Question: This is a simplified post from another question.
Consider this :

How many visited countries in common does John and Mary have? Same question for John and alfred ? Same question for Alfred and Mary ?
Here is a google sheet to play : <URL>
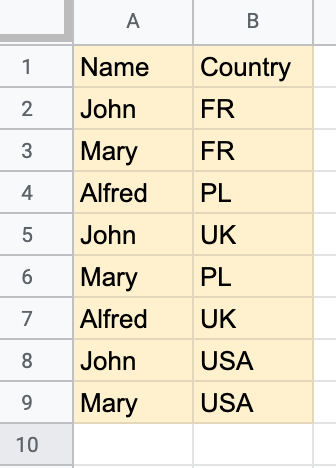
Answer: Try this:
'''
=ArrayFormula(sum(countifs($A$2:$A$9,E$1,$B$2:$B$9,unique($B$2:$B$9))*countifs($A$2:$A$9,$D2,$B$2:$B$9,unique($B$2:$B$9))))
'''
<URL>
<URL>
As far as I can see there are four correct answers to this question depending how you pose the question, rather like in SQL:
(1) for every instance of person 1 with a country, how many instances of person 2 are there with the same country including duplicates (like a cross join)
(2) for every unique combination of person 1 with a country, how many instances of person 2 with the same country are there (like a left join)
(3) for every unique combination of person 2 with a country, how many instances of person 1 with the same country are there (like a right join)
(4) for each unique combination of person 1 with a country, is there at least one instance of person 2 with the same country (like an inner join)
I have gone for option (1).
The other three formulas should be
'''
=ArrayFormula(sum((countifs($A$2:$A$9,E$1,$B$2:$B$9,unique($B$2:$B$9))>0)*countifs($A$2:$A$9,$D2,$B$2:$B$9,unique($B$2:$B$9))))
=ArrayFormula(sum(countifs($A$2:$A$9,E$1,$B$2:$B$9,unique($B$2:$B$9))*(countifs($A$2:$A$9,$D2,$B$2:$B$9,unique($B$2:$B$9))>0)))
=ArrayFormula(sum((countifs($A$2:$A$9,E$1,$B$2:$B$9,unique($B$2:$B$9))>0)*(countifs($A$2:$A$9,$D2,$B$2:$B$9,unique($B$2:$B$9))>0)))
'''